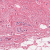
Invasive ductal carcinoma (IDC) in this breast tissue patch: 0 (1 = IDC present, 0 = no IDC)